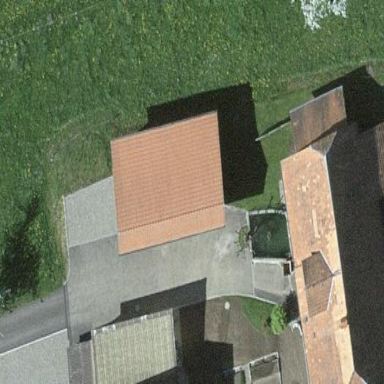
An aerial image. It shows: Barn.